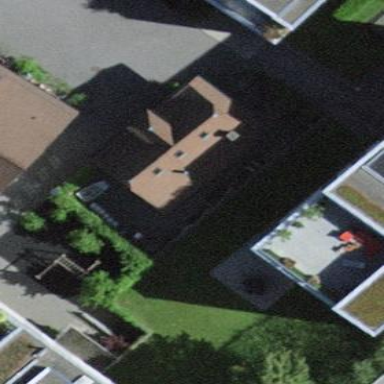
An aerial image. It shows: Building with half-hipped roof shape.